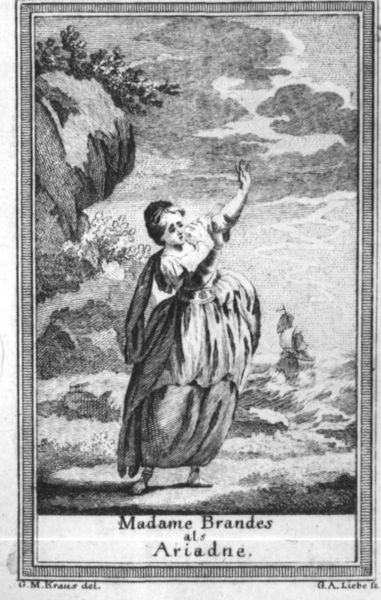
Titel: Esther Charlotte Brandes als Ariadne auf Naxos
Künstler: Gottlob August Liebe
Schlagwörter: baum, felsen, hand, himmel, meer, wasser, wolken, bäume, mädchen, see, ufer, frau, kleid, schwarz, zeichnung, dame, wolke, arme, gesicht, rahmen, stein, signatur, hügel, strauch, wind, busch, stehend, theater, madame, schiff, schrift, segelschiffe, wellen, liebe, fels, inschrift, antike, buch, druck, titel, text, plakat, kraus, ausgestreckt, griechisch, erhoben, drama, tiefdruck, verzweifelung, als, ariadne, tanzend, brandes